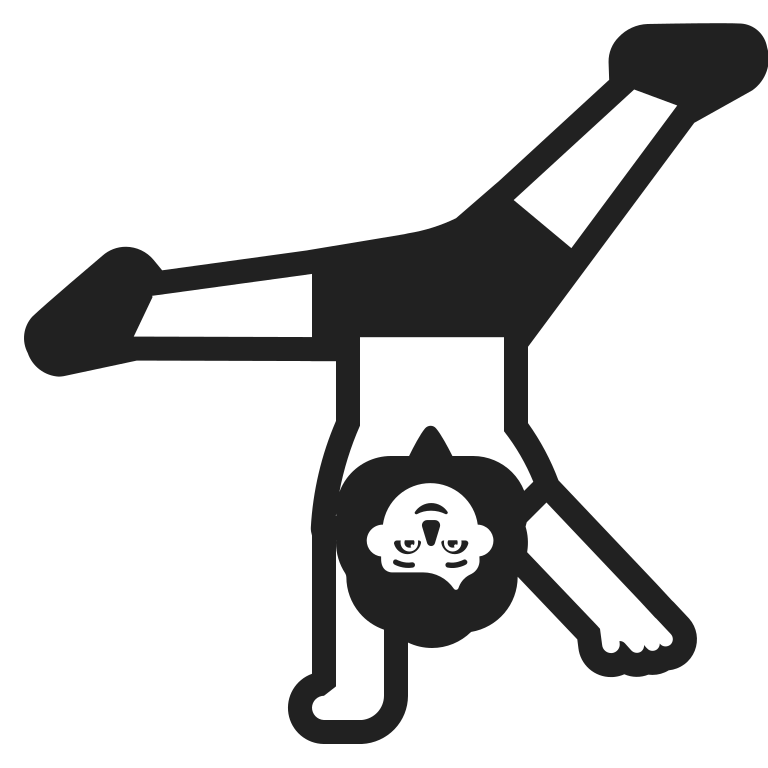
woman cartwheeling high contrast default